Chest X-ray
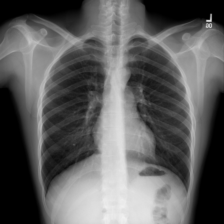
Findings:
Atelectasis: negative
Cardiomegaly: negative
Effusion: negative
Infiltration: positive
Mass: negative
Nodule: negative
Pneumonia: negative
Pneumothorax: negative
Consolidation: negative
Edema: negative
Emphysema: negative
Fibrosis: negative
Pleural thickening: negative
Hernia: negative